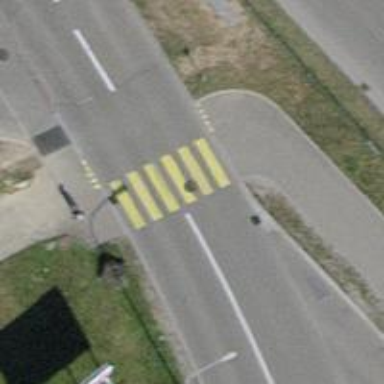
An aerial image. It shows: Footway crossing with marked asphalt surface.